Question: The issue is accessing each address of the array of pointer is merging my data to the subsequent ones

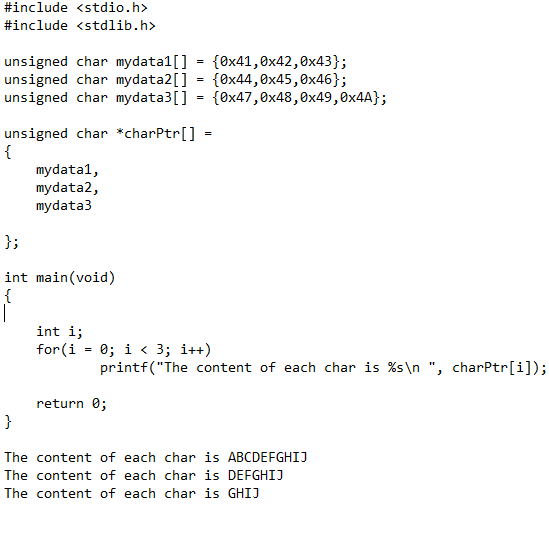
Answer: '''
#include <stdio.h>
#include <string.h>
/* String are NULL terminated, you might have read comments in question */
unsigned char mydata1[] = {0x41, 0x42, 0x43, 0x00};
unsigned char mydata2[] = {0x44, 0x45, 0x46, 0x00};
unsigned char mydata3[] = {0x47, 0x48, 0x49, 0x4A, 0x00};
/* Here I have used a NULL terminated array so that we can traverse
* even if we do not know the length of array
*/
unsigned char *charPtr[] =
{
mydata1,
mydata2,
mydata3,
NULL
};
int main()
{
int i;
for (i = 0; charPtr[i] != NULL; i++) {
printf("%s
", charPtr[i]);
}
return 0;
}
'''